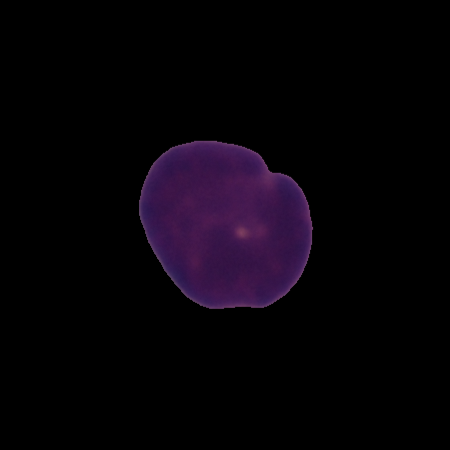
Label: healthy